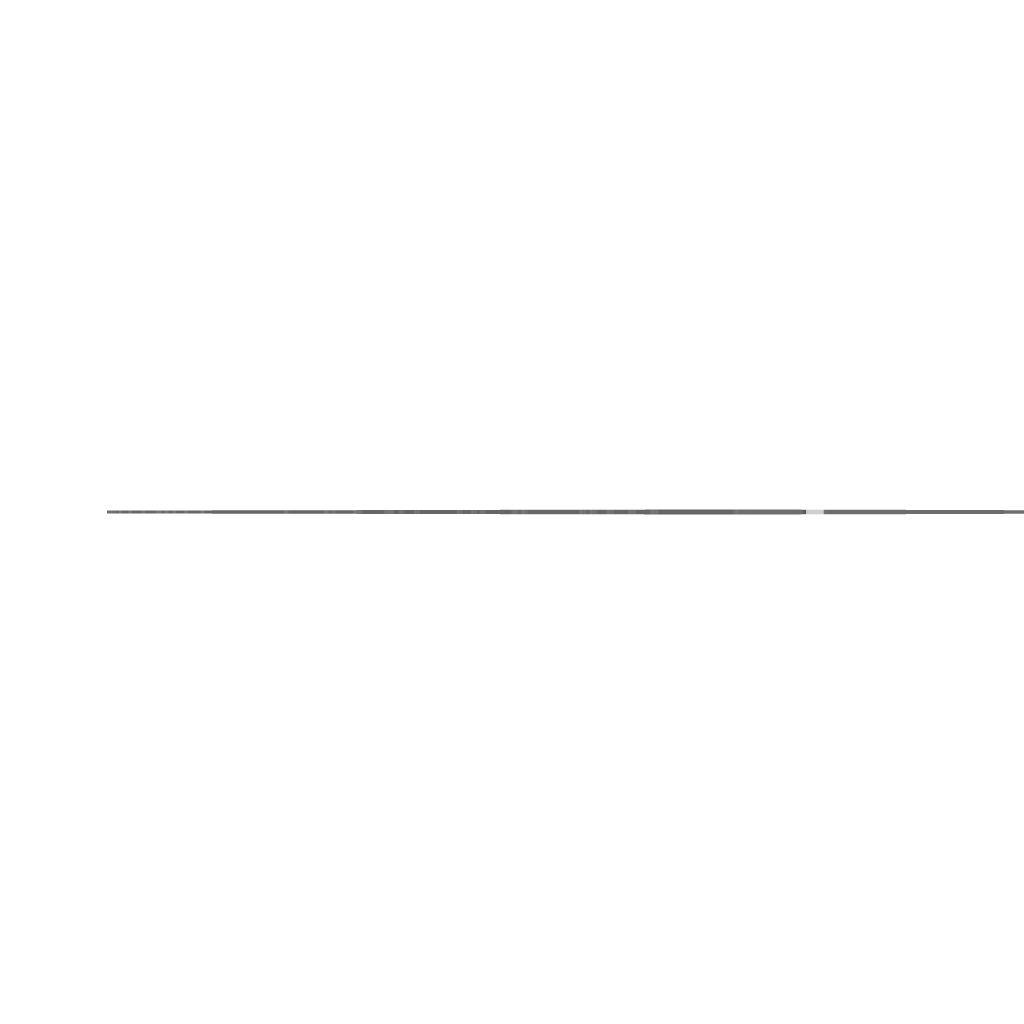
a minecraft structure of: Denver Broncos bad low quality